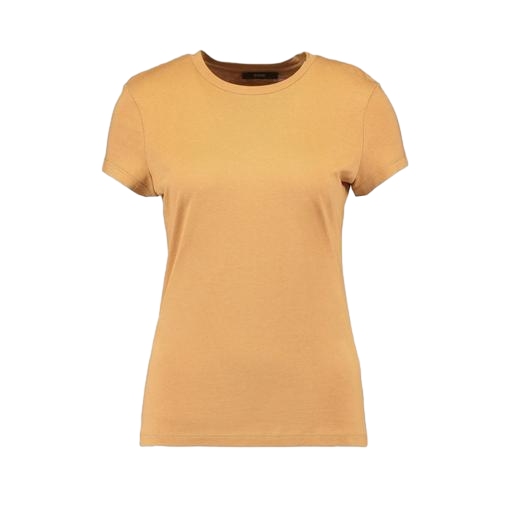
slim fit t-shirt, tan t-shirt, beige t-shirt, white background